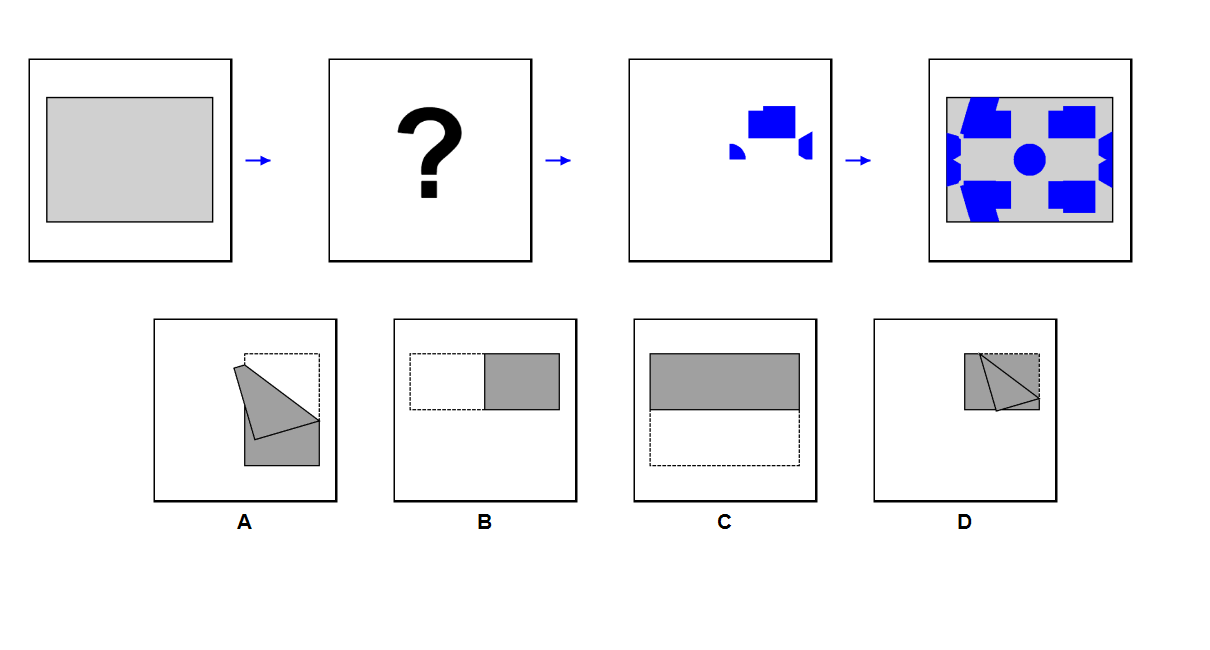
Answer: A